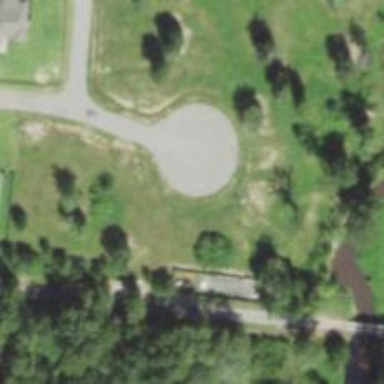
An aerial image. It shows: Turning circle on the road.